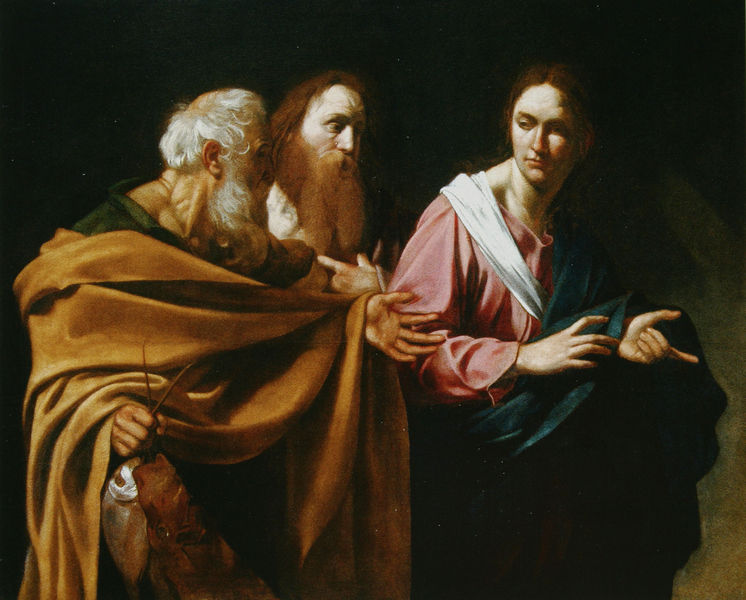
Titel: Die Berufung von Petrus und Andreas zum Apostelamt
Künstler: Michelangelo Merisi da Caravaggio
Standort: London
Institution: The Royal Collection
Schlagwörter: blau, dunkel, gemälde, gruppe, hand, mann, rubens, schatten, umhang, weiß, gelb, grün, menschen, ocker, braun, finger, frau, geste, grau, hell, holz, köpfe, licht, männer, nase, orange, reden, schwarz, türkis, blick, rose, rot, tuch, beige, gespräch, malerei, alt, bart, bärte, gesichter, jung, wand, band, bibel, blicke, bärtig, falten, gesicht, halten, johannes, kleidung, kragen, lang, mensch, blicken, diskutieren, gesten, hals, hände, öl, gewand, gold, haare, mantel, drei, gewänder, locken, rosa, scheitel, schärpe, düster, stab, fischer, oliv, beleuchtung, nasen, sprechen, zeigefinger, glatze, faltenwurf, zeigen, rothaarig, alter, antike, greis, maske, moses, paul, jugend, mäntel, gestik, halbglatze, fisch, gestus, jüngling, schwul, beute, christus, jesus, toga, mittelalter, junger, antikisierend, diskussion, fingerzeig, chiaroscuro, schlüssel, fang, deuten, jünger, heilig, petrus, deiktisch, disput, ikone, fische, ikonen, christ, geischt, handeln, peter, apostel, blauer umhang, rhetorik, moosgrün, propheten, matthäus, aposteln, hesus, paulus, profeten, philosophen, handfläche, emmaus, menschenfischer, emaus, hintergrund gelb, uktion, reiksmuseum